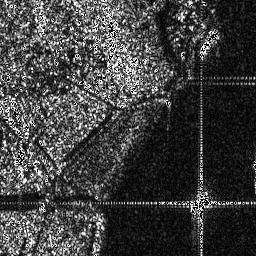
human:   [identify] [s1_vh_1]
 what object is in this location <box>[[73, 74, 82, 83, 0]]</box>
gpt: <ref>1 small ship at the bottom right</ref>